Question: I am working on stream like FB, in which users can post status/images etc
I want to show preloader image like in FB they show when we scroll down to our home page(at downside) and automatically show next posts then preloader image then posts and so on.
For now I am showing 20 posts by default and View button for showing next posts,
Below is my HTML structure
'''
<div class="item Row mydiv StreamHide StreamBox">
//Posts
//posts
</div>
'''
and this is how i am hiding some posts
'''
$('.mydiv').each(function (index) {
if (index <= 20) {
$(this).removeClass('StreamHide');
$(this).addClass('StreamShow');
}
});
'''
How can i achieve the auto show functionality like FB
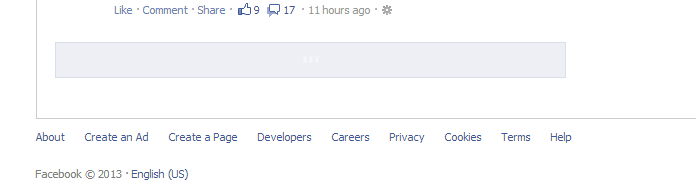
Answer: You could use the <URL> to implement this functionality.
Here's how you could configure it:
'''
$('#content').infinitescroll({
// selector for the paged navigation (it will be hidden)
navSelector : "div.navigation",
// selector for the NEXT link (to page 2)
nextSelector : "div.navigation a:first",
// selector for all items you'll retrieve
itemSelector : "#content div.post"
});
'''
You might also find the <URL> useful as it contains many examples of how you could use it the plugin.